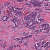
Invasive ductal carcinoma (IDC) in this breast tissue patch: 1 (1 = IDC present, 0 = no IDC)